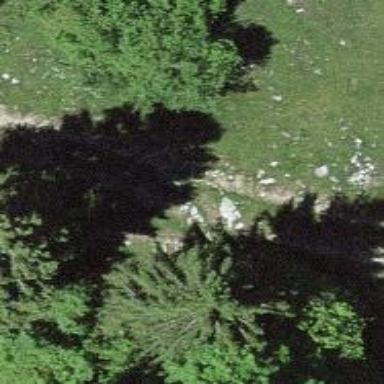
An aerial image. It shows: Ground path.